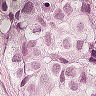
Metastatic tissue present: yes